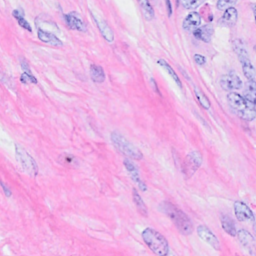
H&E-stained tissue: Breast